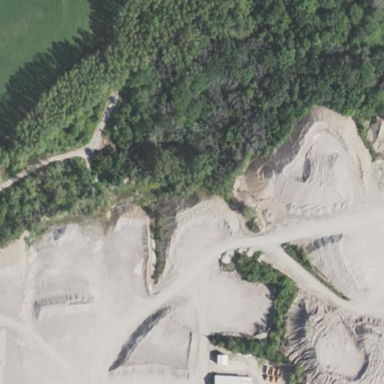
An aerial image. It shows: Quarry area.